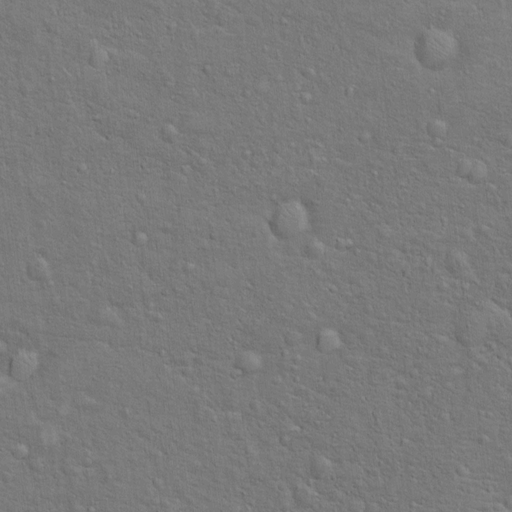
Classes present: Background